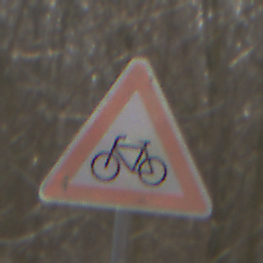
Verkehrszeichen: RadverkehrRechts
Umgebung: Outdoor, Nature
Tageszeit: MorningAfternoon
Wetter: Clear
Licht: Natural
Jahreszeit: Winter
Kontrast: HighContrast